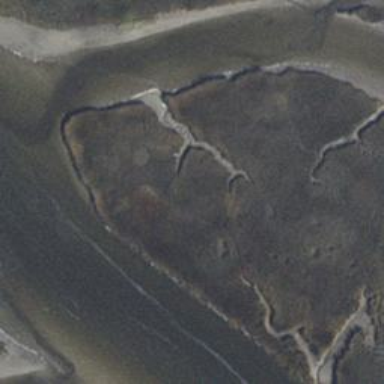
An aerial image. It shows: The image shows tidal environment.